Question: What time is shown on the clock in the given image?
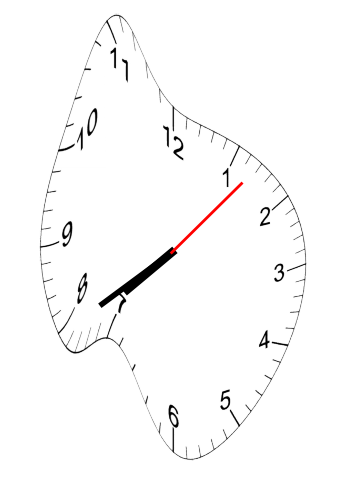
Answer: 07:39:07